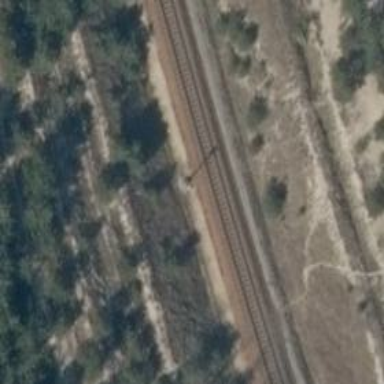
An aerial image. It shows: Railway signal.